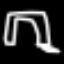
Label: pants